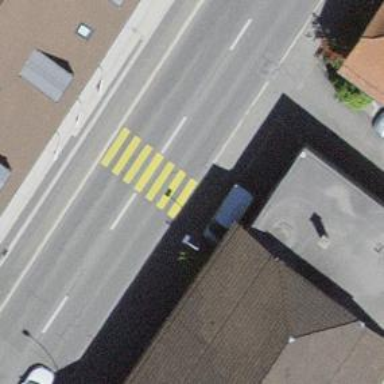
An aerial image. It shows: Zebra crossing on the road.